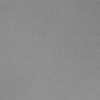
Label: dusty